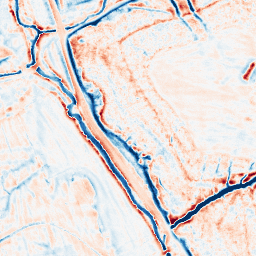
Category: edge_preserving
Decomposition family: bilateral
Decomposition parameters: d: 15
sigma_color: 25
sigma_space: 100
Upsampling method: cubic_catmull_rom
Upsampling parameters: scale: 8
Upsampling scale: 8